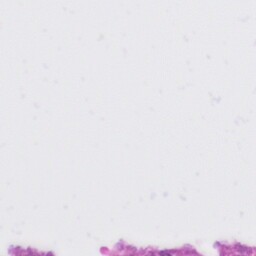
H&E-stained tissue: Liver